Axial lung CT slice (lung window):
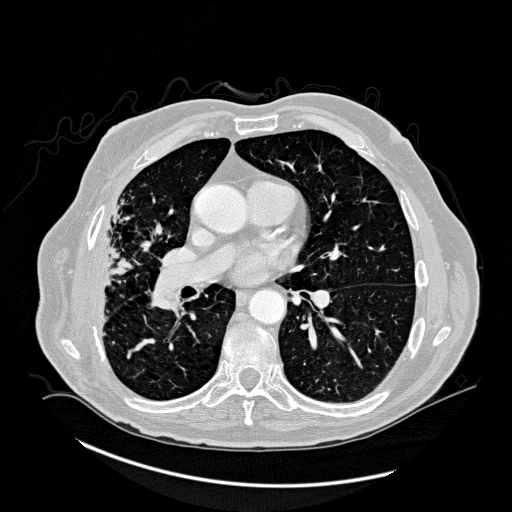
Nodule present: no